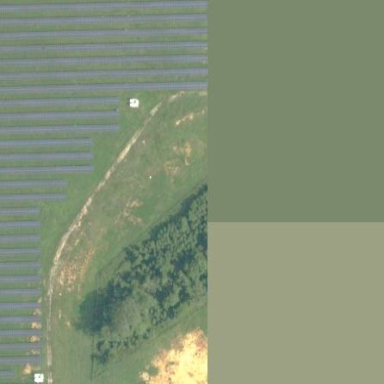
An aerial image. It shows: Solar power plant enclosed by fence. The plant generates electricity using photovoltaic technology.